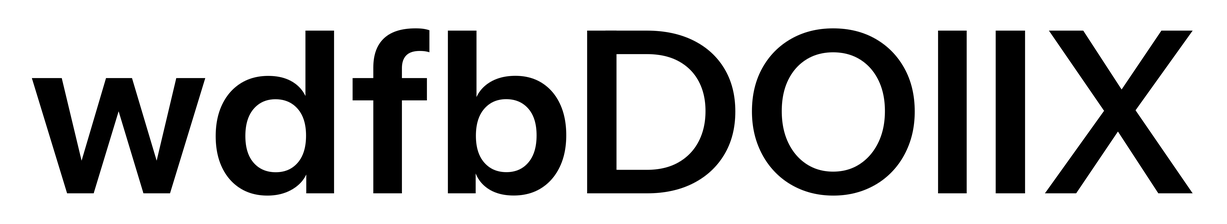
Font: InstrumentSans_SemiBold